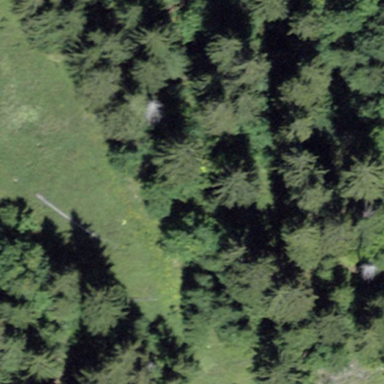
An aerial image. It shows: Forest area.